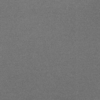
Label: dusty